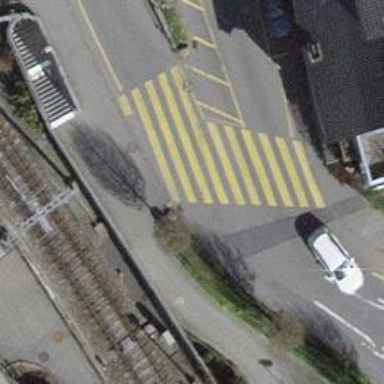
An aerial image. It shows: Uncontrolled zebra crossing with zebra markings.